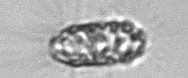
Label: Corethron_hystrix